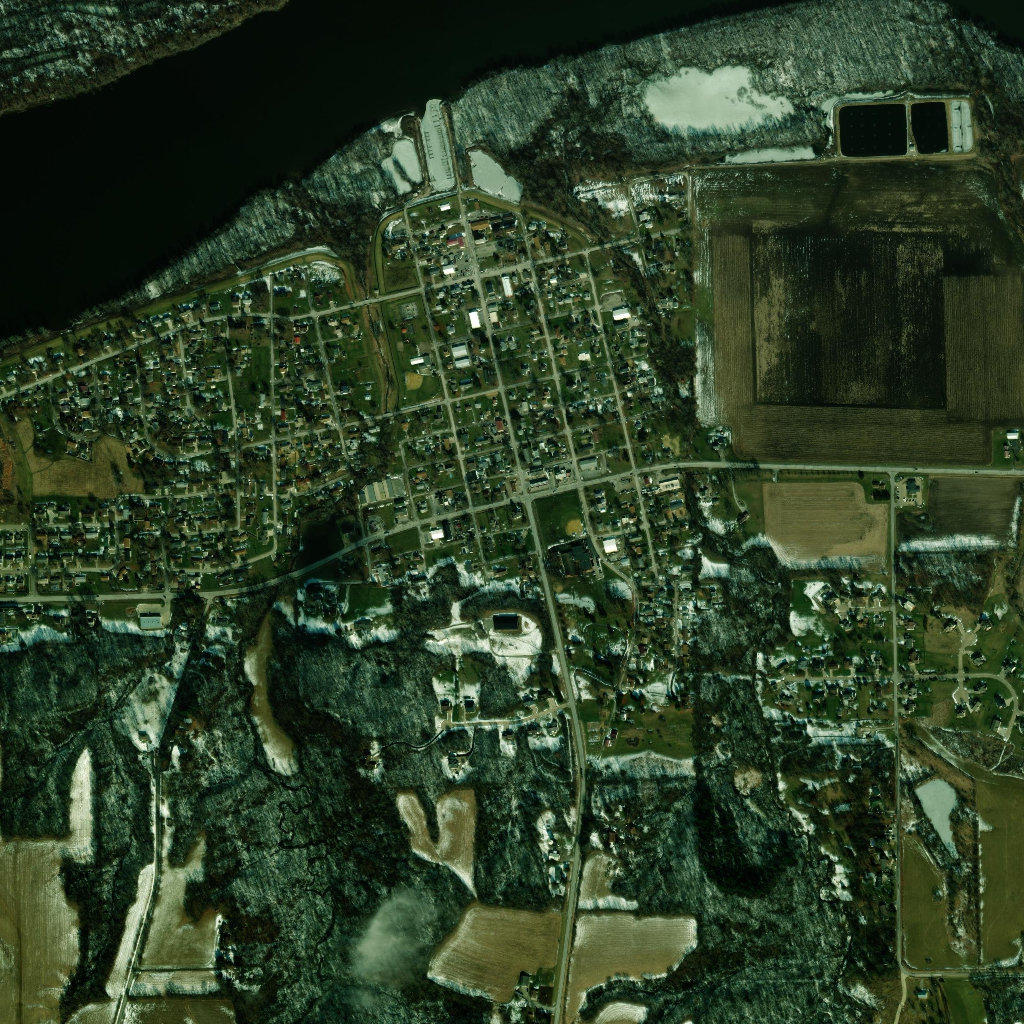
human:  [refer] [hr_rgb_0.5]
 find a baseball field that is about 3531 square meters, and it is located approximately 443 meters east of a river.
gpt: <box>[[39, 36, 42, 39, 0]]</box>